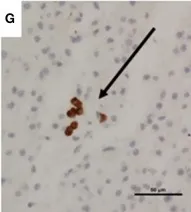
Brain biopsy neuropathology. (G) A few CD79a-positive B cells were also present. Magnifications as shown on scale bars.
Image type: pathology (immunostaining)